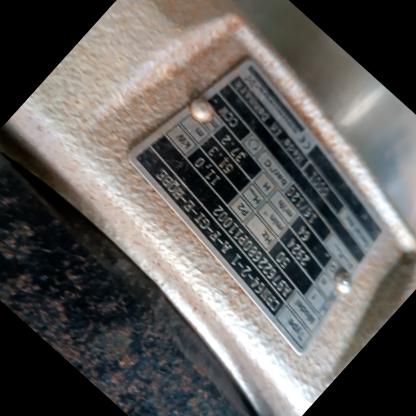
Klasa: tabliczka-znamionowa